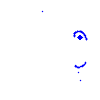
Particle: pion